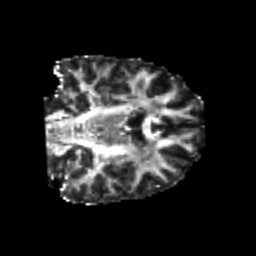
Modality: FA
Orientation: coronal
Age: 23
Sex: female
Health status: healthy
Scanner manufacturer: philips
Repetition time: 7.39 s
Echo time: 0.08599 s